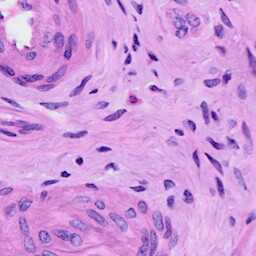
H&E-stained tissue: Cervix